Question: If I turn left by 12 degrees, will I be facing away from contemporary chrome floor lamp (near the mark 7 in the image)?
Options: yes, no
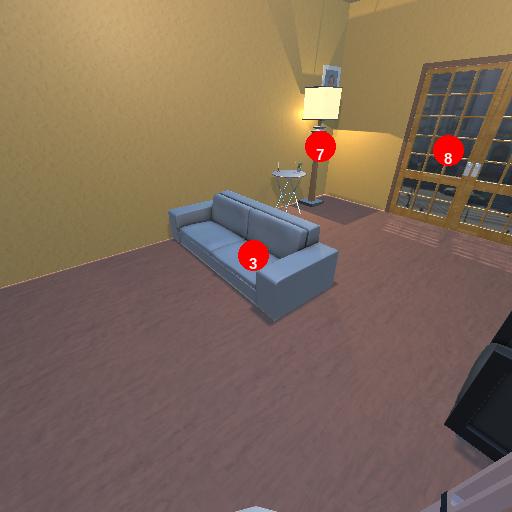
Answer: yes